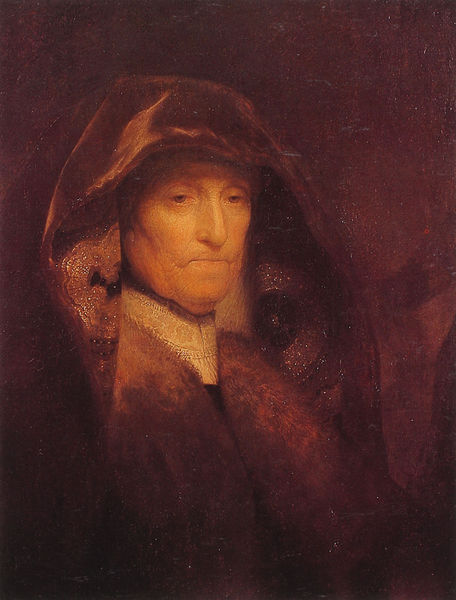
Titel: Rembrandts Mutter als historische Figur
Künstler: Jan Lievens
Institution: London, Royal Collection
Schlagwörter: oma